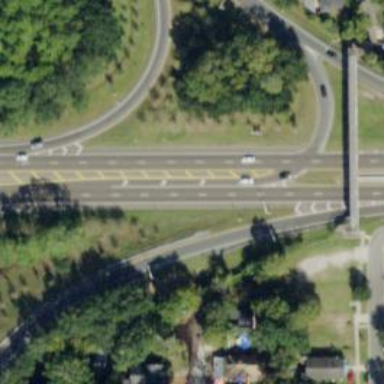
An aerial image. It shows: Motorway junction.